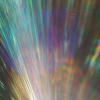
Label: sunburn